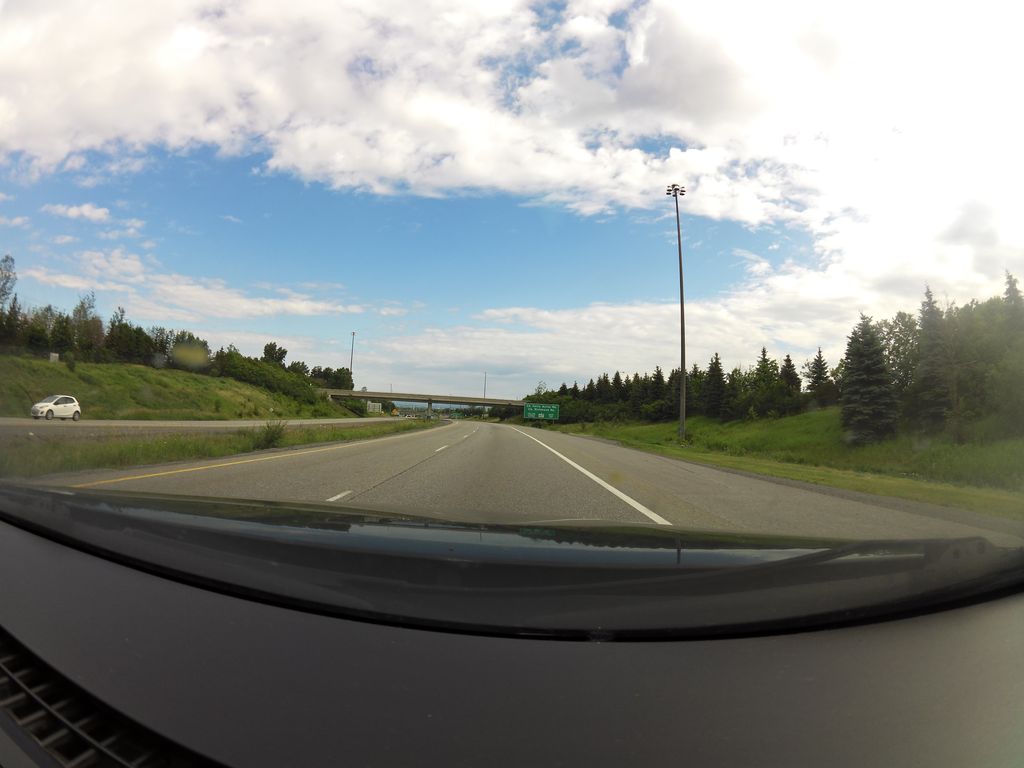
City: ottawa-gatineau